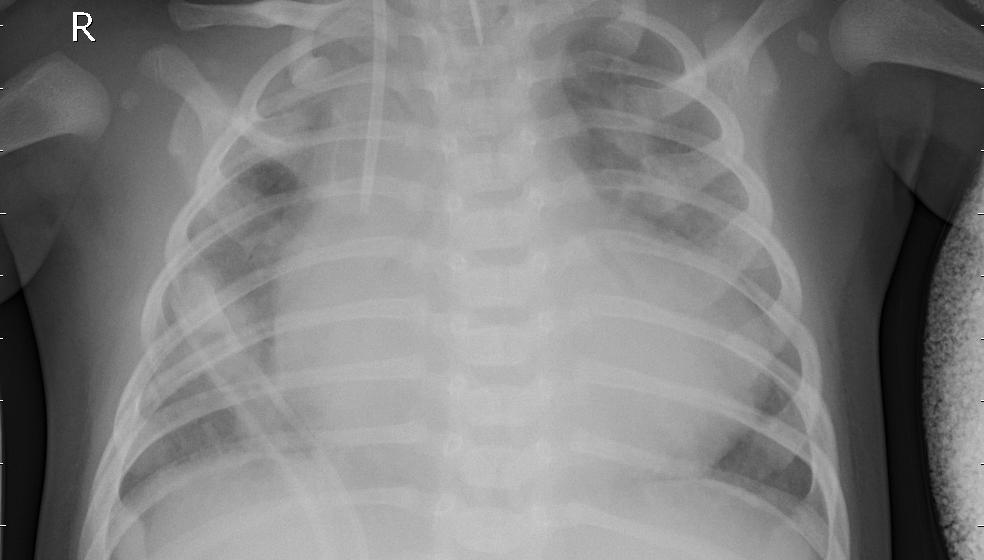
Diagnosis: PNEUMONIA